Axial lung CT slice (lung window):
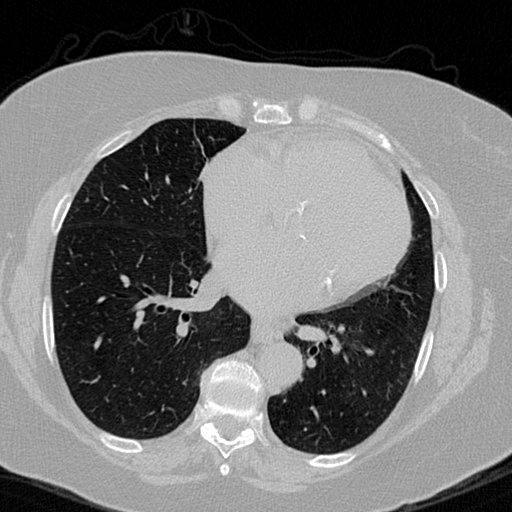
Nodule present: no